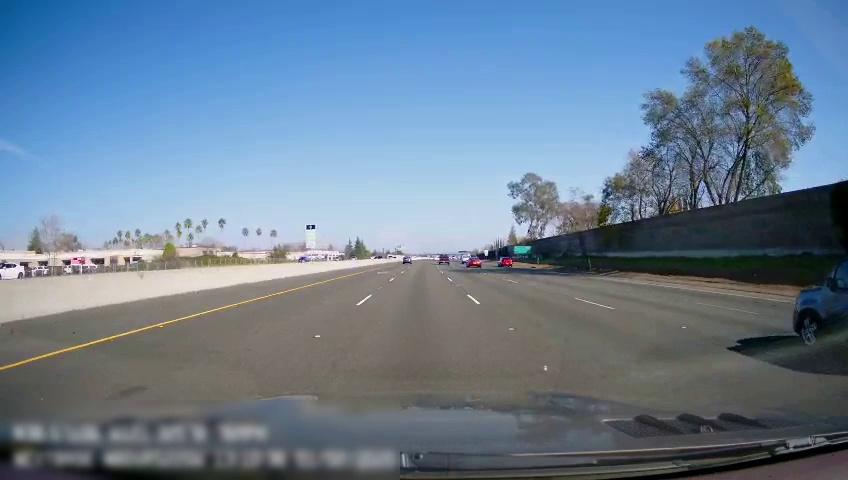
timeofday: Day
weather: Sunny
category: Drivable Space
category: Vehicles | Car
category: Vehicles | Truck
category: Vehicles | Car
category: Vehicles | Car
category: Vehicles | Van
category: Vehicles | Car
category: Vehicles | Car
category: Lanes | Alternate Lane
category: Lanes | Current Lane
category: Lanes | Current Lane
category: Lanes | Alternate Lane
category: Lanes | Alternate Lane
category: Traffic | Signs
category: Traffic | Signs